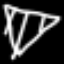
Label: diamond